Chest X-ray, PA view. Patient: 50 years old, sex M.
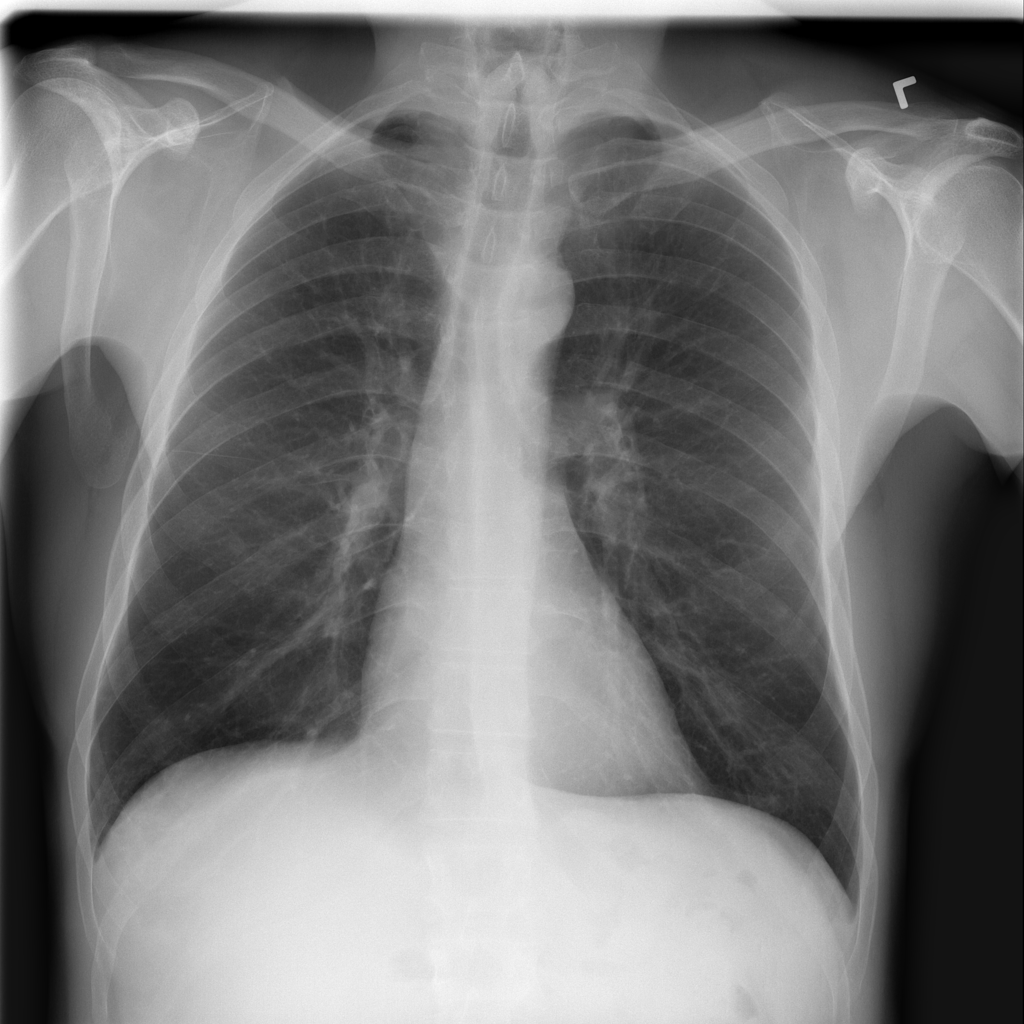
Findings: No Finding